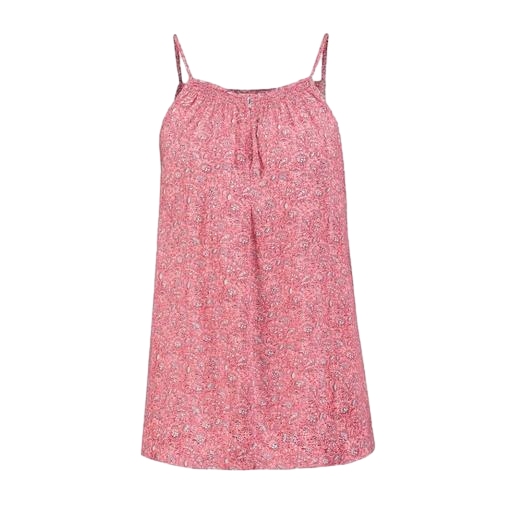
pink lucinda printed cami, pink floral-print top, pink printed pleat-neck top only macy, white background